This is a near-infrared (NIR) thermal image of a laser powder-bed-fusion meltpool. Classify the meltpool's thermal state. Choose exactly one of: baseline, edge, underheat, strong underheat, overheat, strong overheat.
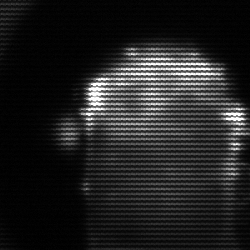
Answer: baseline